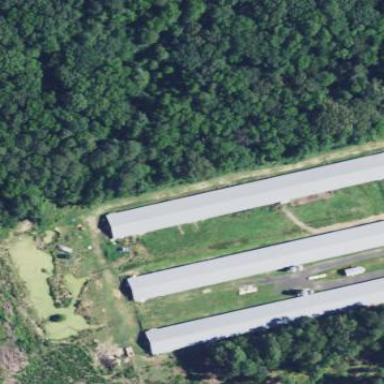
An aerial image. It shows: Farm auxiliary building.